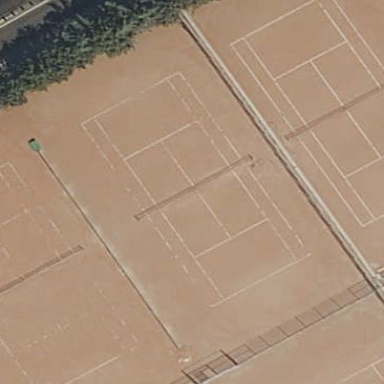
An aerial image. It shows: Tennis court on pitch designated for leisure land.